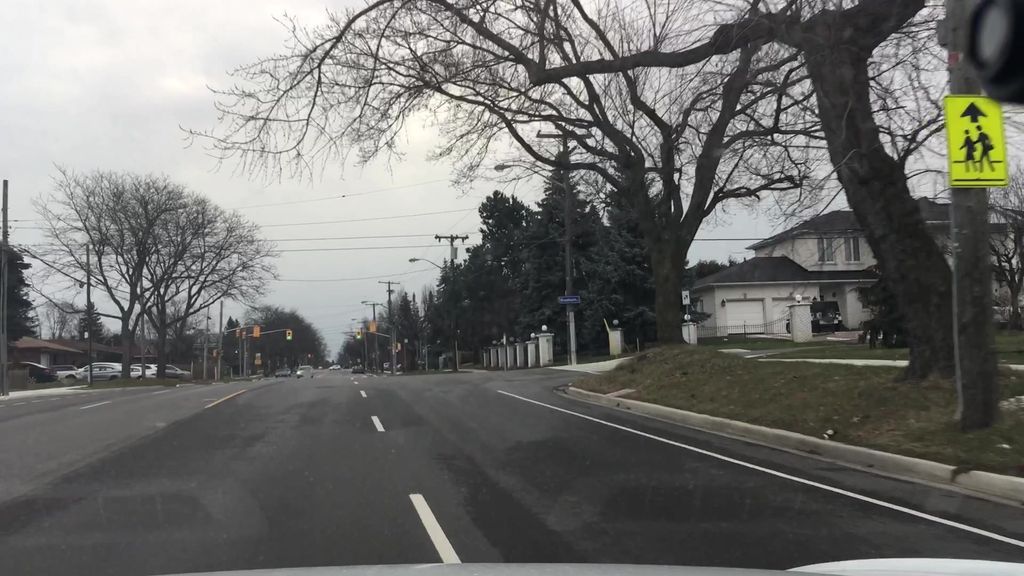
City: toronto